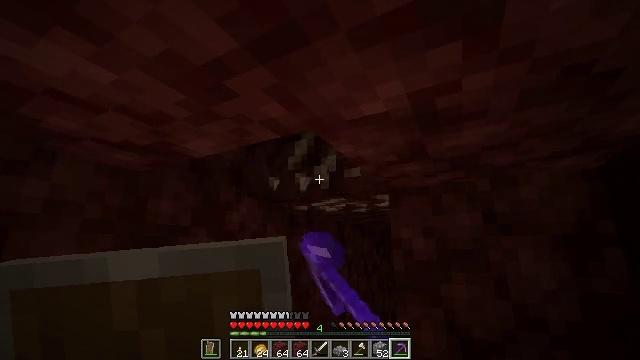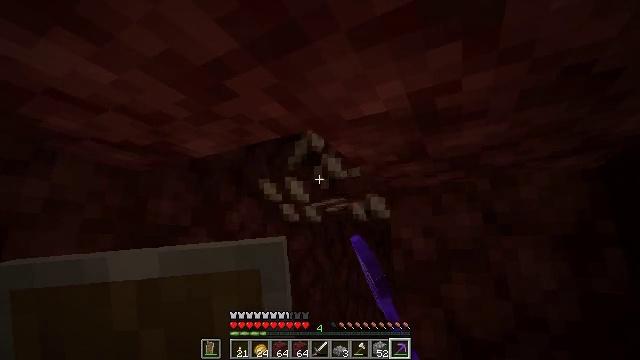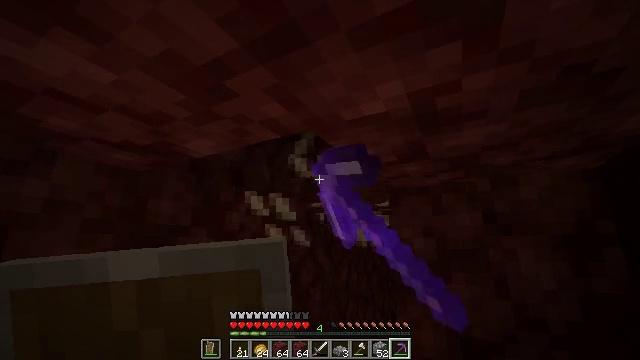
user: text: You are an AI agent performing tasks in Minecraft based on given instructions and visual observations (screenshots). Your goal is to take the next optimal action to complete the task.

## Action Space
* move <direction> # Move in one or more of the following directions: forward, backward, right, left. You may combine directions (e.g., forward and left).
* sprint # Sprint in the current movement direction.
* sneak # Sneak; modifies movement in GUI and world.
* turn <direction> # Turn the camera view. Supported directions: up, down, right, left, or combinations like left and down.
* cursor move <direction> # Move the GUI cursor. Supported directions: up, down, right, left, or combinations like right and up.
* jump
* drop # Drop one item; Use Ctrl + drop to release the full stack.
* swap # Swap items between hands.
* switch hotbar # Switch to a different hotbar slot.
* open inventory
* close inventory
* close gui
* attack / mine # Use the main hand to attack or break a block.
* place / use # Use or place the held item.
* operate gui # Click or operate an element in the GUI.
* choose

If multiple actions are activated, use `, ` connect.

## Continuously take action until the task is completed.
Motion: motion action
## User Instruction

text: Break the nether quartz ore block.
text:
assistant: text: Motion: attack / mine
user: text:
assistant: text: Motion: no_op
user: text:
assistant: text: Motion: no_op